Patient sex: M
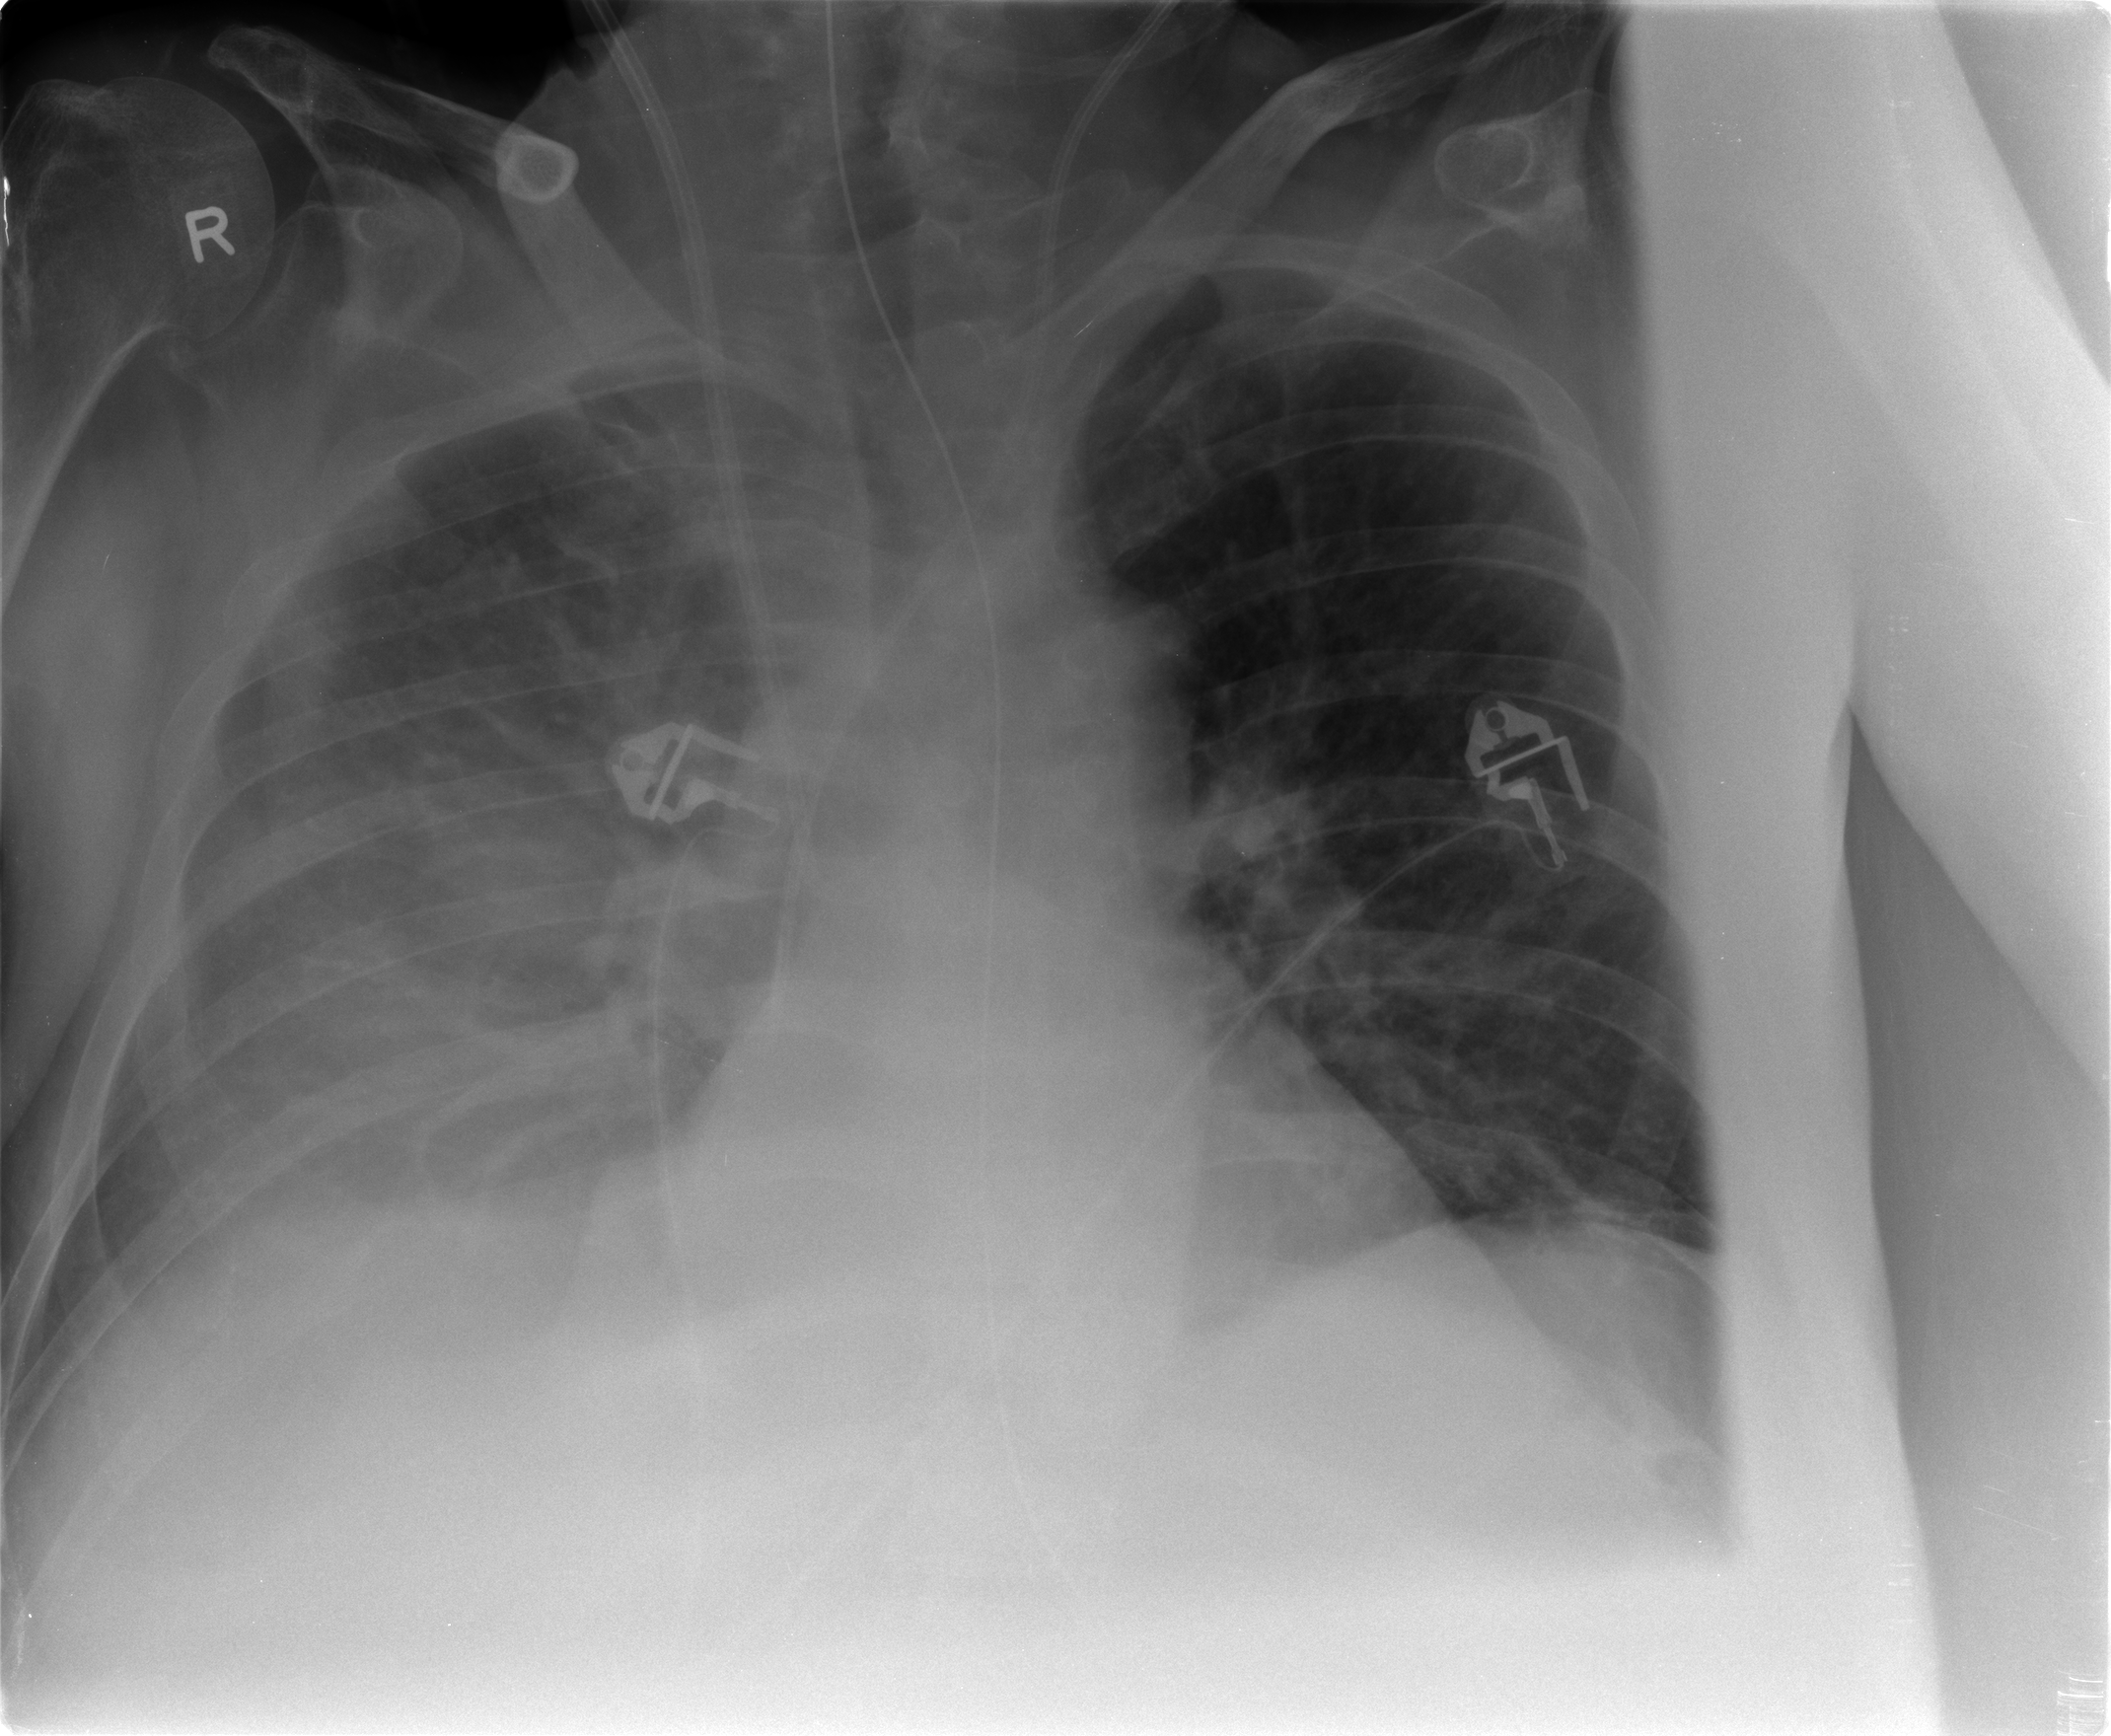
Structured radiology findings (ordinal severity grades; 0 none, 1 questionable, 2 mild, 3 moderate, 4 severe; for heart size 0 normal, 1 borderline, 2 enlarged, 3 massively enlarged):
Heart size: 0
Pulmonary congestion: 2
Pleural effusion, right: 3
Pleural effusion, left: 0
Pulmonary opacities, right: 2
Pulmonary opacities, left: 0
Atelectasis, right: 3
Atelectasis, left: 2